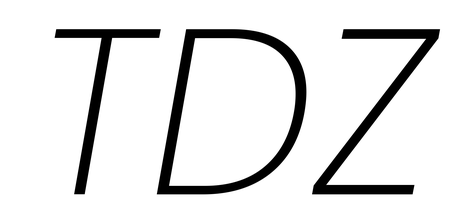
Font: Poppins-ExtraLightItalic